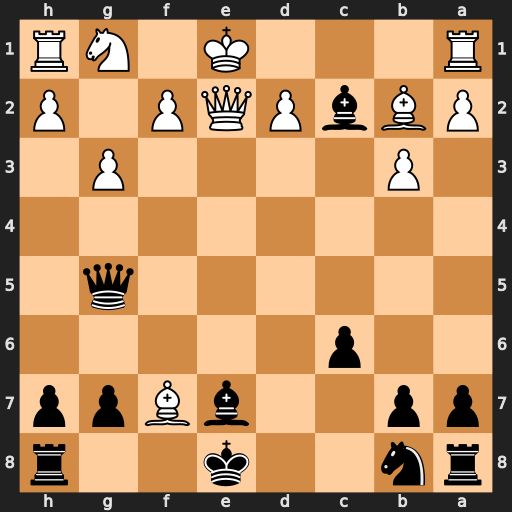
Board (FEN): rn2k2r/pp2bBpp/2p5/6q1/8/1P4P1/PBbPQP1P/R3K1NR
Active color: b
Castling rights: KQkq
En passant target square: -
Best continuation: Kxf7 Nf3 Qd5